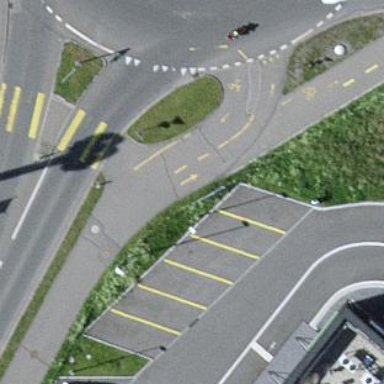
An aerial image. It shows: Parking area with asphalt surface.